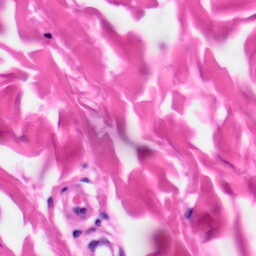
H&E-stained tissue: Skin